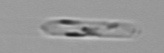
Label: Cerataulina_pelagica